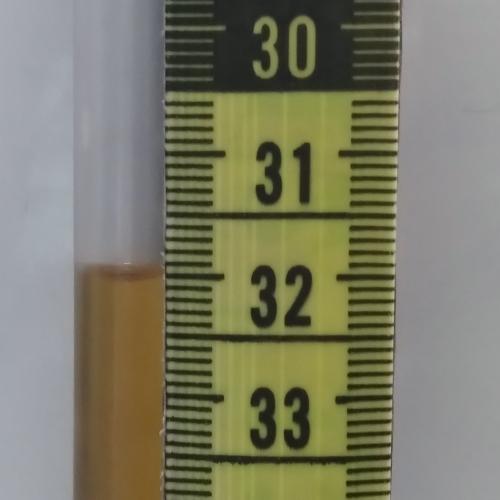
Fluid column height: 32.0 cm